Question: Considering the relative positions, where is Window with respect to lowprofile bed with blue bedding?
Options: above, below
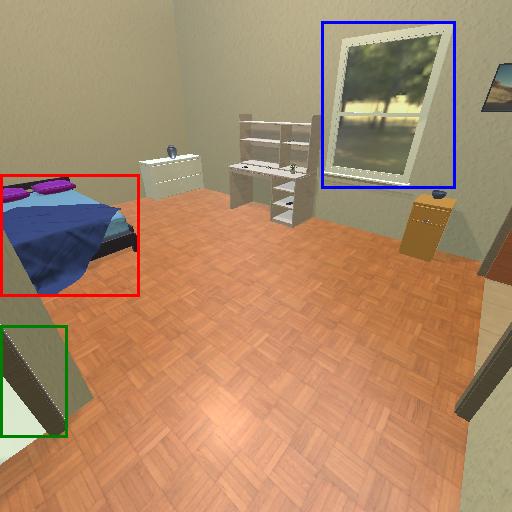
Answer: above